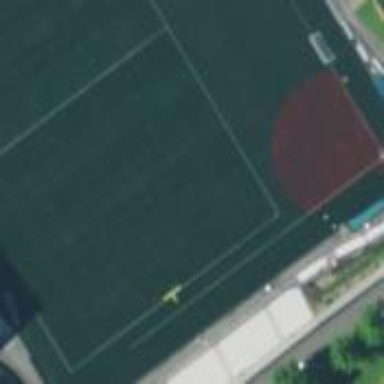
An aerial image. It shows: Artificial turf soccer pitch for leisure activities.